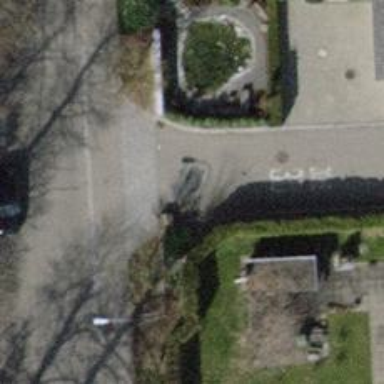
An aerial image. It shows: Traffic calming feature called choker.